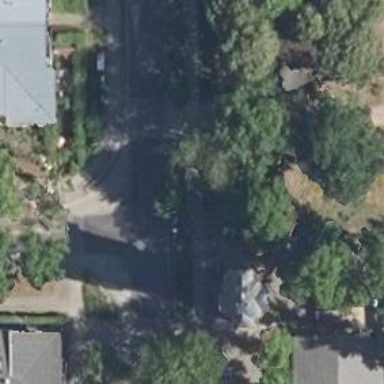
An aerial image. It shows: Residential road with asphalt surface. Both sides have sidewalks.